Question: I used expander to show few items in Devexpress DockPanel, but as i clicked it, it showed half part of a grid. How to show complete grid of expander while moving panle2 below to show complete Expander-Grid? Here code and screen shot is:

'''
<Grid>
<dxdo:DockLayoutManager>
<dxdo:LayoutGroup Caption="LayoutRoot" Orientation="Vertical">
<dxdo:LayoutPanel Caption="Panel1" ItemWidth="0.96*" ItemHeight="0.39*">
<Grid>
<Label Content="Label" HorizontalAlignment="Left" Height="0" Margin="286,28,0,0" VerticalAlignment="Top" Width="15"/>
<Expander Header="Expander" HorizontalAlignment="Left" Margin="2,0,0,0" VerticalAlignment="Top">
<Grid Background="#FFE5E5E5" Width="756" Height="59">
<Label Content="Label" HorizontalAlignment="Left" Margin="10,10,0,0" VerticalAlignment="Top" Width="55"/>
<ComboBox HorizontalAlignment="Left" Height="13" Margin="99,23,0,0" VerticalAlignment="Top" Width="586"/>
</Grid>
</Expander>
</Grid>
</dxdo:LayoutPanel>
<dxdo:LayoutPanel Caption="Panel2" ItemWidth="1.04*" ItemHeight="1.61*"/>
</dxdo:LayoutGroup>
</dxdo:DockLayoutManager>
'''
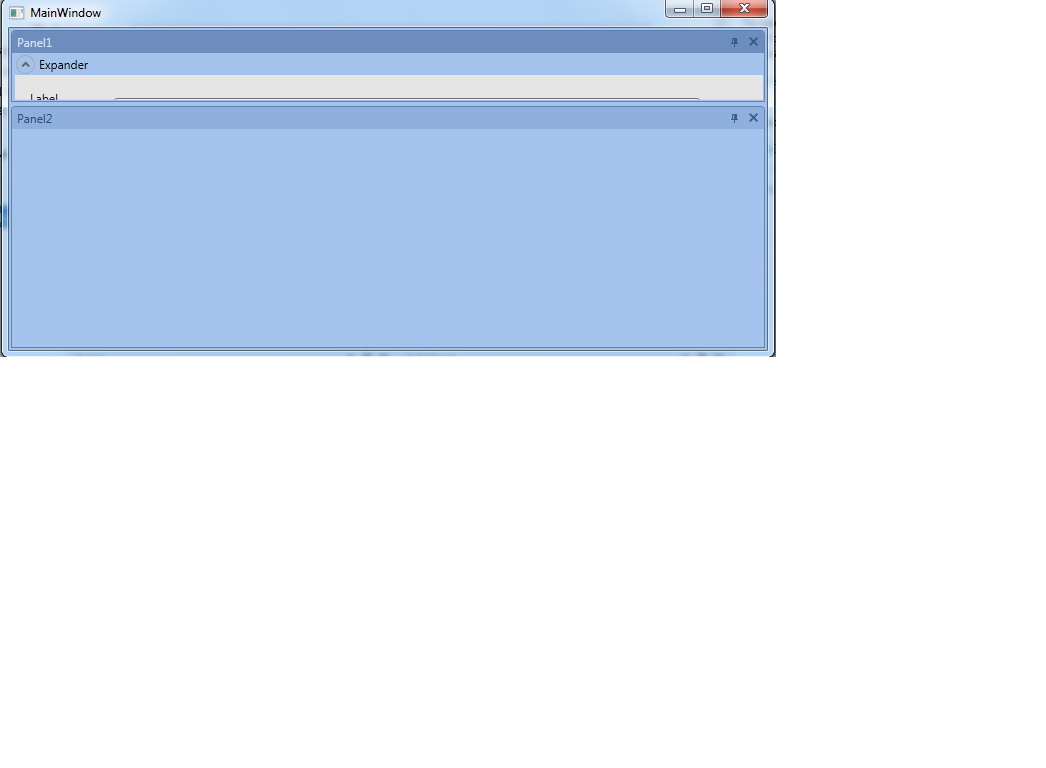
Answer: Start with the basics
'''
<Window x:Class="ExpanderSimple.MainWindow"
xmlns="http://schemas.microsoft.com/winfx/2006/xaml/presentation"
xmlns:x="http://schemas.microsoft.com/winfx/2006/xaml"
Title="MainWindow" Height="350" Width="525">
<Grid>
<Grid.RowDefinitions>
<RowDefinition Height="auto"/>
<RowDefinition Height="*"/>
</Grid.RowDefinitions>
<Expander Grid.Row="0" Name="myExpander" Background="Tan" BorderBrush="Red" BorderThickness="2"
HorizontalAlignment="Left" VerticalAlignment="Bottom" Header="My Expander"
ExpandDirection="Up" IsExpanded="False" Width="auto" >
<TextBlock TextWrapping="Wrap">
Lorem ipsum dolor sit amet, consectetur
adipisicing elit, sed do eiusmod tempor incididunt ut
labore et dolore magna aliqua
</TextBlock>
</Expander>
<Border Grid.Row="2" BorderBrush="Blue" BorderThickness="5" Margin="2"/>
</Grid>
</Window>
'''